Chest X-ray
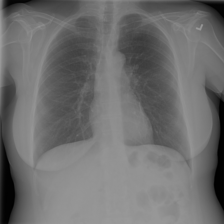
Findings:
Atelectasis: negative
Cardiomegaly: negative
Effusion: negative
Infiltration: negative
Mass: negative
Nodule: negative
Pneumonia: negative
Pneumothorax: negative
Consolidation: negative
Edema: negative
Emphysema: negative
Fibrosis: negative
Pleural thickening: negative
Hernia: negative